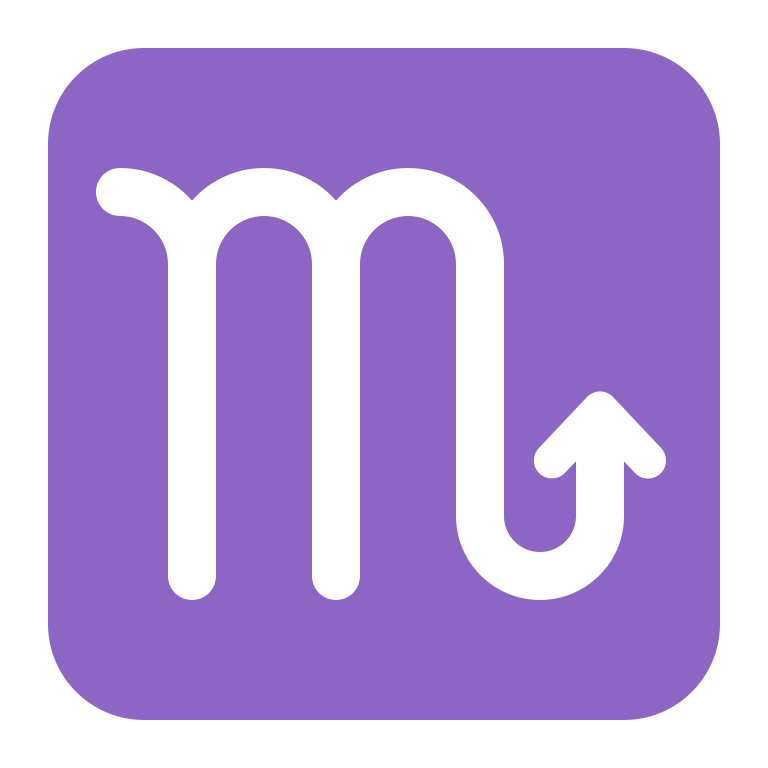
scorpio flat